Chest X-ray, PA view. Patient: 45 years old, sex F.
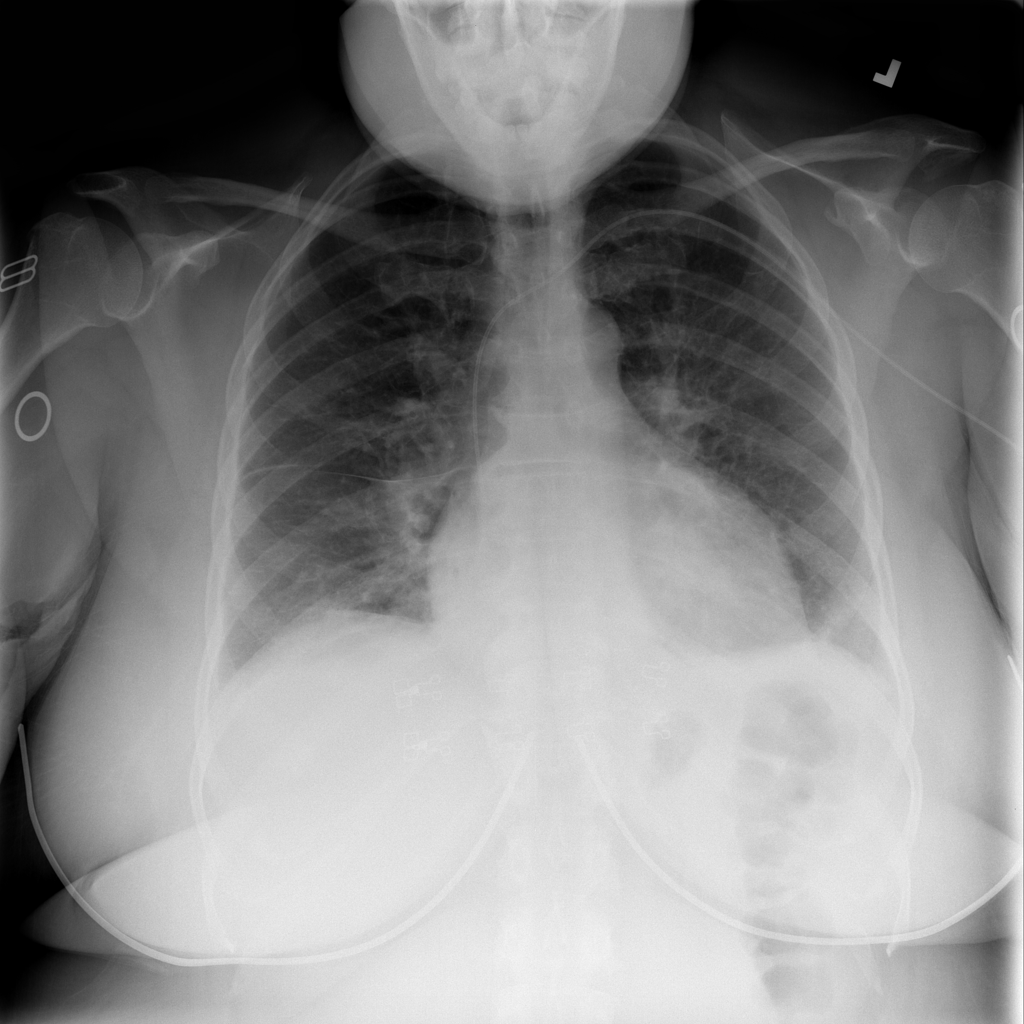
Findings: Edema, Infiltration